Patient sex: F
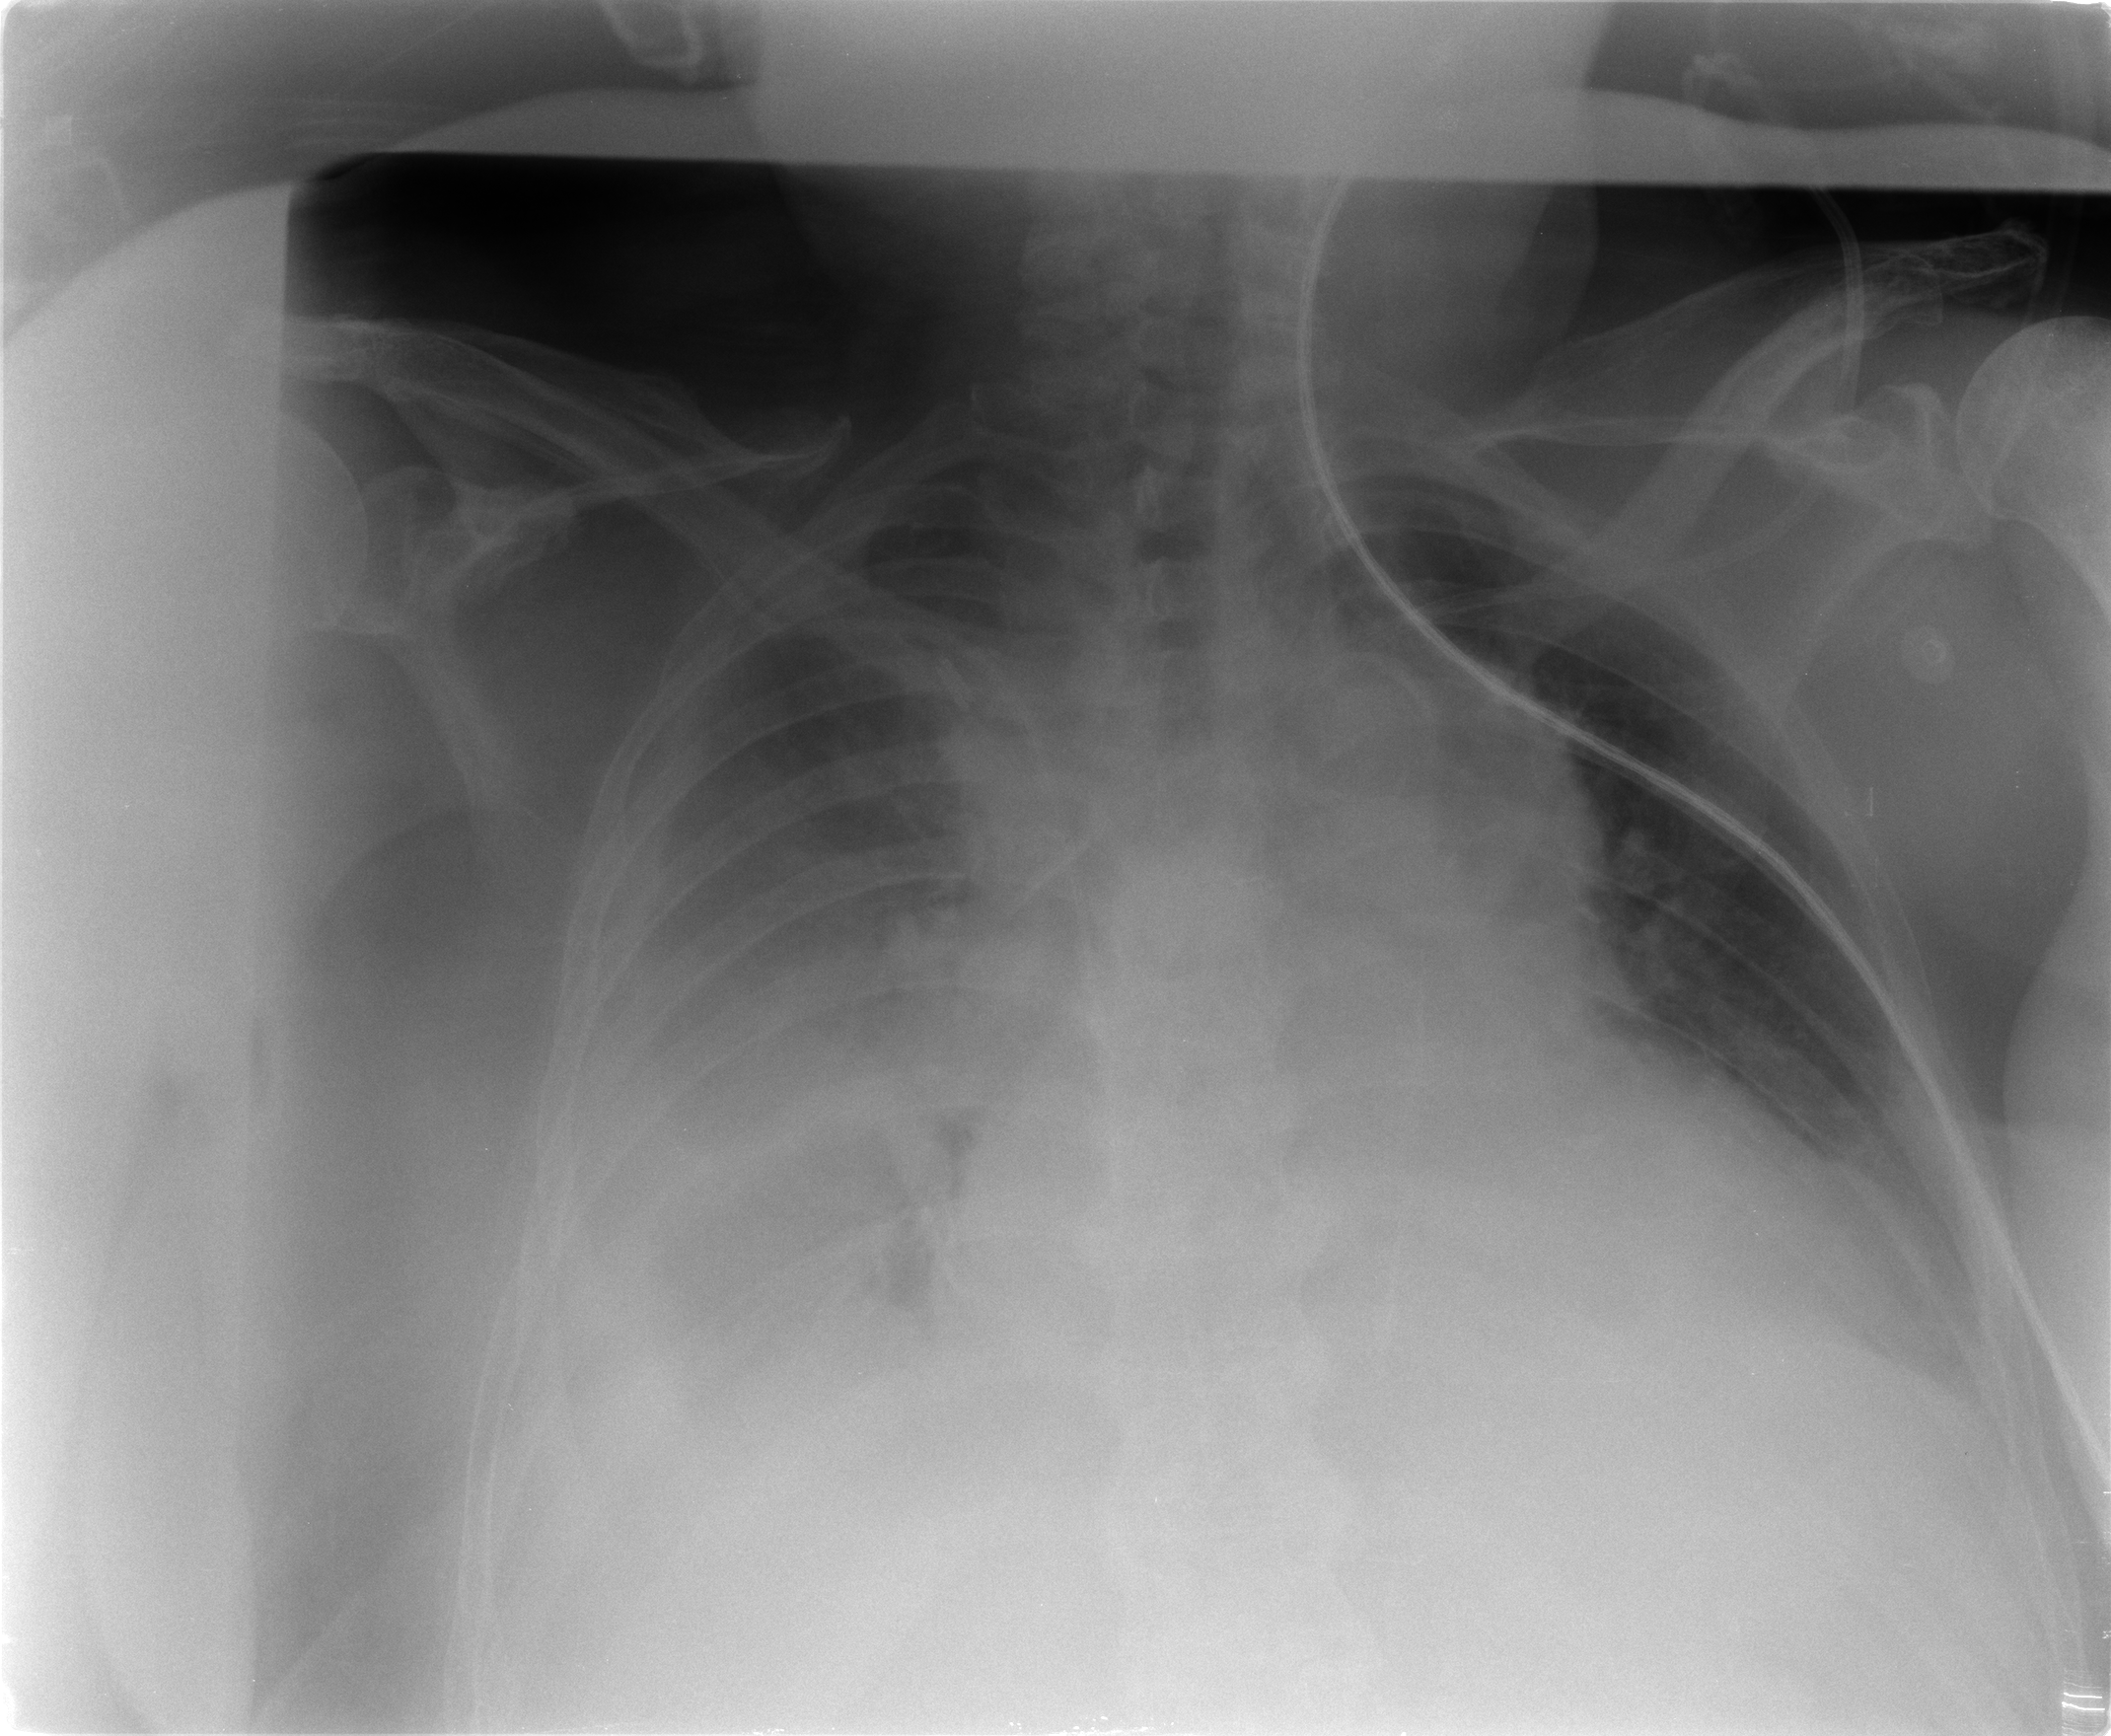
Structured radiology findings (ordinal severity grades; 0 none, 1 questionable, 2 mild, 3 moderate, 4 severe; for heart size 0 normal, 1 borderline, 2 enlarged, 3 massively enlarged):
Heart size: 2
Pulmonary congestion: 2
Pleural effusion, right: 3
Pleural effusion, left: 2
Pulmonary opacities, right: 2
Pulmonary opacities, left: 2
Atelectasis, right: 3
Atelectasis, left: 3